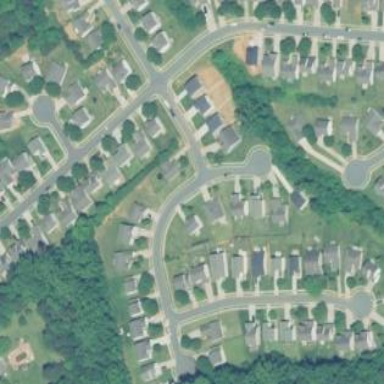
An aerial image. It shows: Residential area composed of single-family homes.